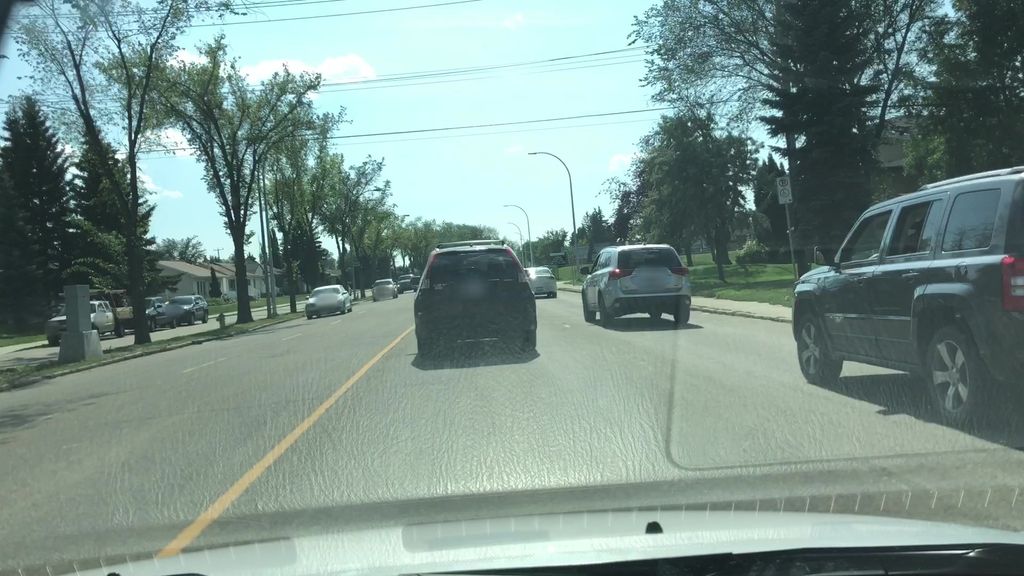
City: edmonton